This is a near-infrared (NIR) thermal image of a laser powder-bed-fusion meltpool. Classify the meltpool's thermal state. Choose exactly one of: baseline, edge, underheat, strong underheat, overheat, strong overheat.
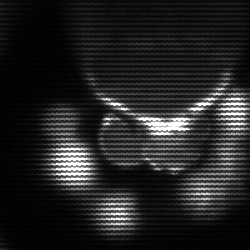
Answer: baseline